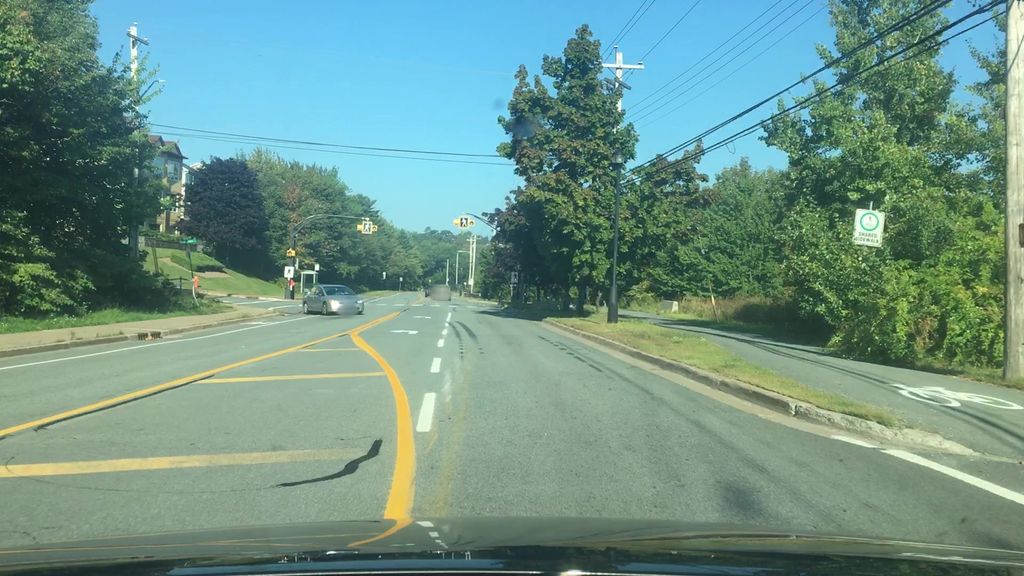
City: halifax